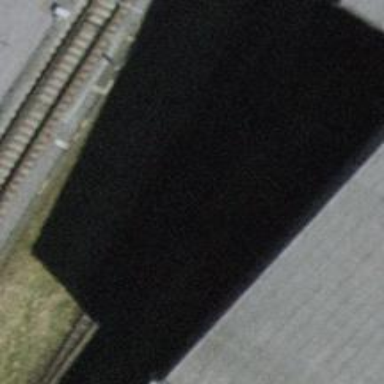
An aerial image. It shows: Railway spur service.